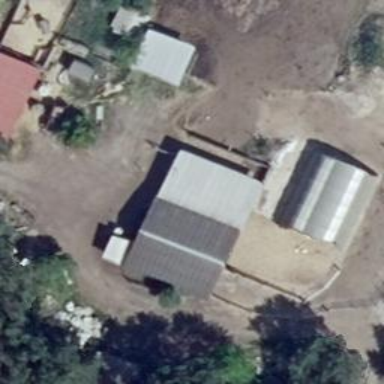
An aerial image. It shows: Farmyard area.